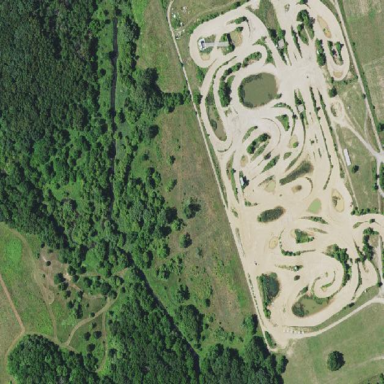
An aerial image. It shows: Motocross pitch for leisure land.